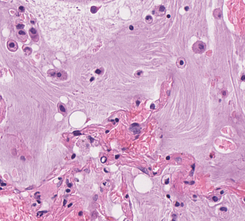
Tumor epithelial tissue: no
Tumor-associated stroma tissue: no
Normal tissue: yes